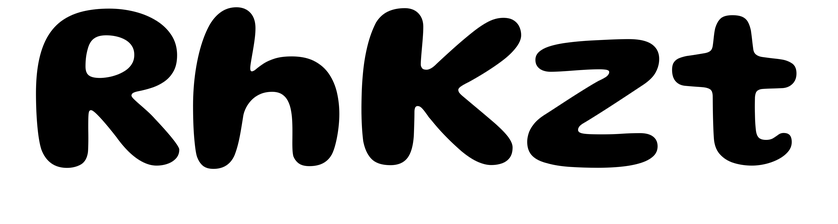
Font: Gluten_SemiBold